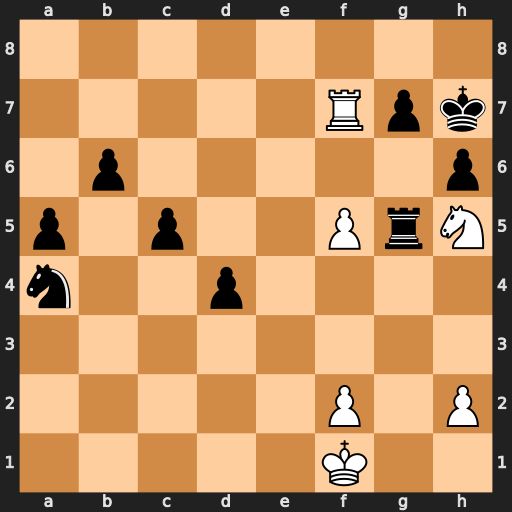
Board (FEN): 8/5Rpk/1p5p/p1p2PrN/n2p4/8/5P1P/5K2
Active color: w
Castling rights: -
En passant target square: -
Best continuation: Nf6+ Kh8 Rf8#